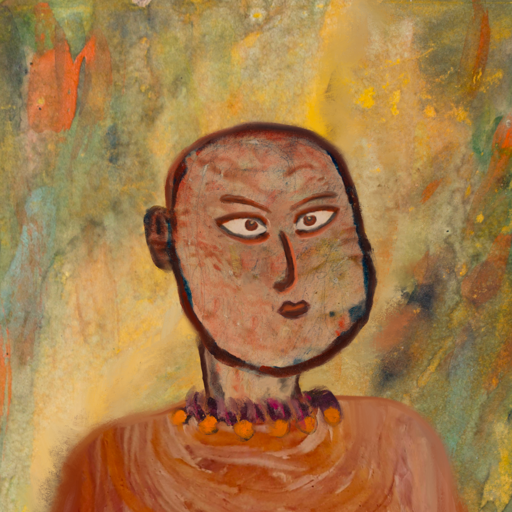
Background: Comrade, Head And Neck Side: Orphan, Face Side: Roy_Bahadur, Bust: Pious_Lady, Hair Side: Blank, Head Accessory: Blank, Second Necklace: Blank, Necklace: Doll, Baby: Blank